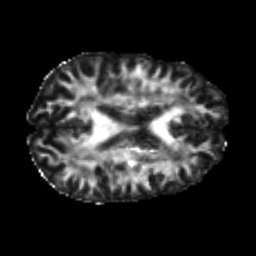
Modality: FA
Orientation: axial
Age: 26
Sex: male
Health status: healthy
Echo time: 0.074 s